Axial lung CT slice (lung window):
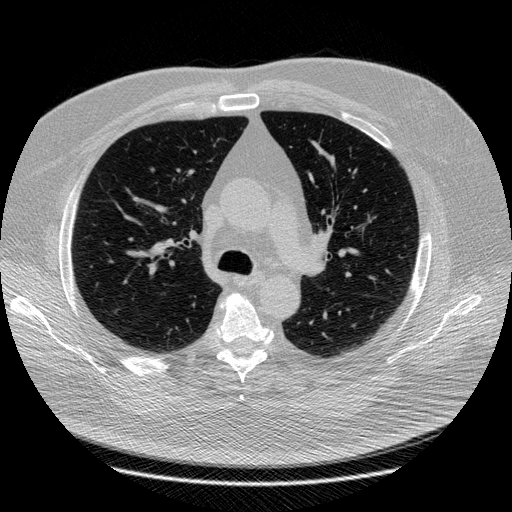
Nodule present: no